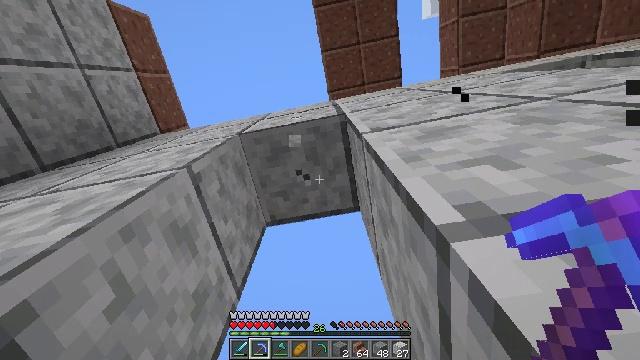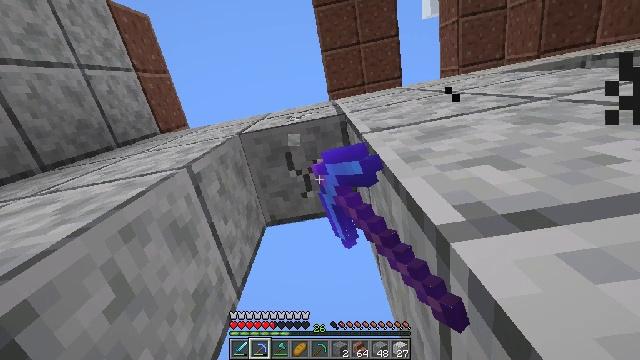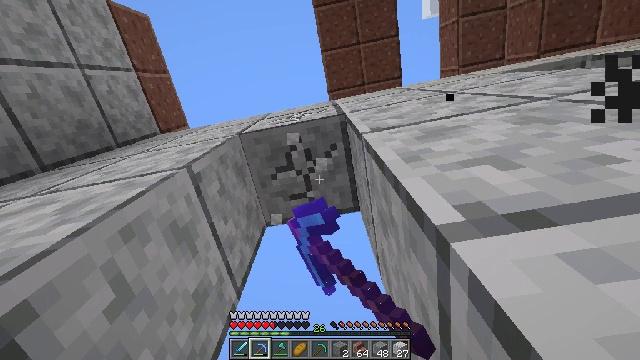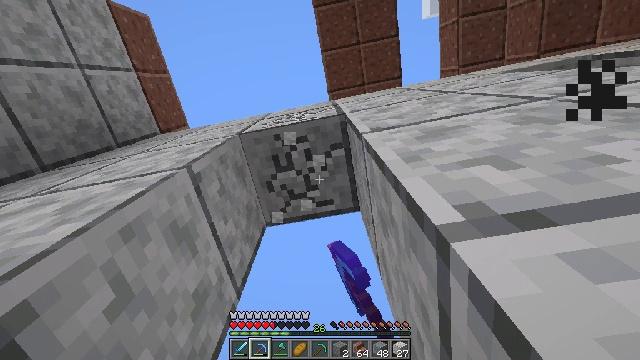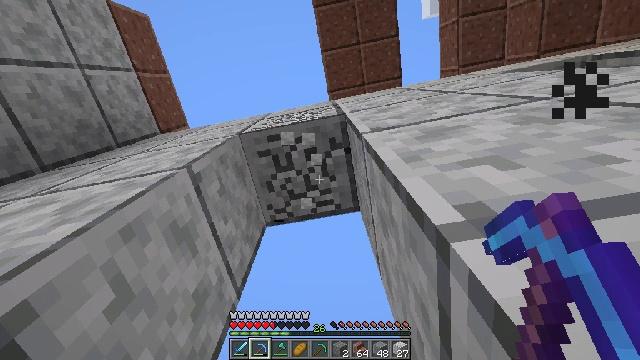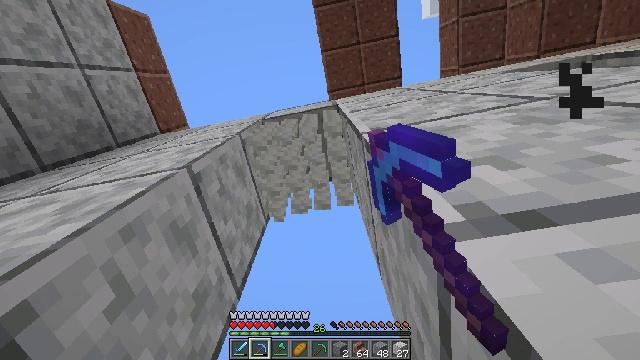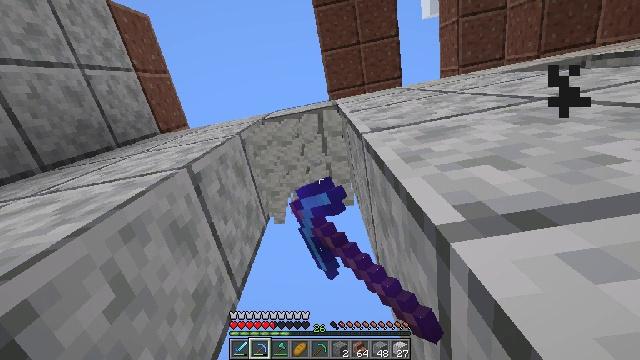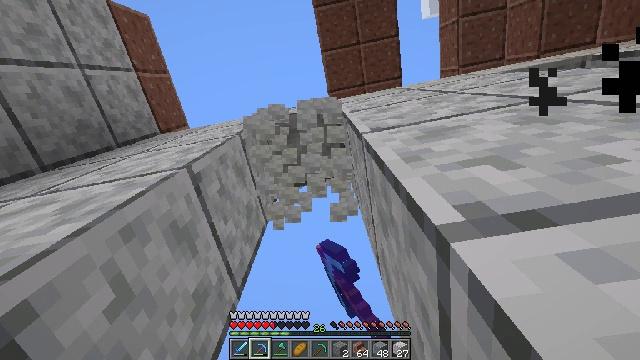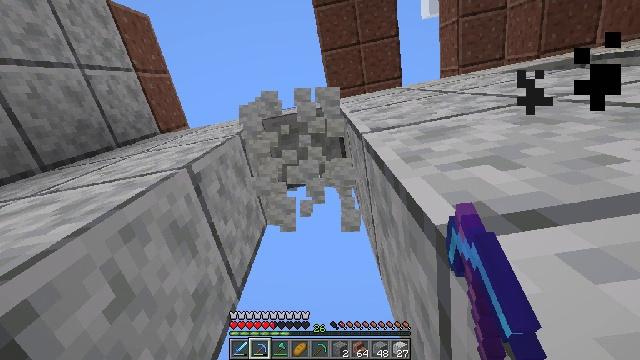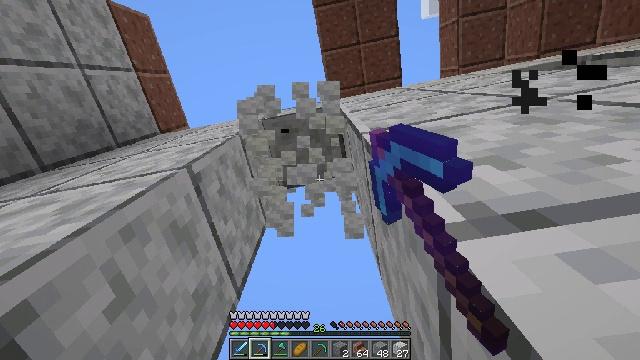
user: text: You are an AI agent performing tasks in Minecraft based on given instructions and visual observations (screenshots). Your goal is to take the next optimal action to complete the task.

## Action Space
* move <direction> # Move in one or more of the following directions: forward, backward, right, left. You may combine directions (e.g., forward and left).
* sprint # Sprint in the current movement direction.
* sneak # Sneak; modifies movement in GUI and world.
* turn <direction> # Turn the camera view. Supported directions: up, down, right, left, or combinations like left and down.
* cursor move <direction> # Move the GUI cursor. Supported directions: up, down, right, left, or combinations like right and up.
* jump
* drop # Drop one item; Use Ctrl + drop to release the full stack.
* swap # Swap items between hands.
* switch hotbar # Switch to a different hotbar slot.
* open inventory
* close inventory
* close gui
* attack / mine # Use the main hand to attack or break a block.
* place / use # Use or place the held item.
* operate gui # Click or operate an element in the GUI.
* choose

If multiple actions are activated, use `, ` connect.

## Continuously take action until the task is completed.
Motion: motion action
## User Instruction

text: Mine polished diorite for building materials.
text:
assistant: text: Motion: attack / mine
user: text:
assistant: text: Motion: attack / mine
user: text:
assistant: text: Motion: attack / mine
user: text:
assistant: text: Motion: attack / mine
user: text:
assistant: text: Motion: attack / mine
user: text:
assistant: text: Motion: attack / mine
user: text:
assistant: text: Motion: attack / mine
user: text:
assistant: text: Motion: attack / mine
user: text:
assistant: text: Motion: attack / mine
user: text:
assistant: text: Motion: attack / mine